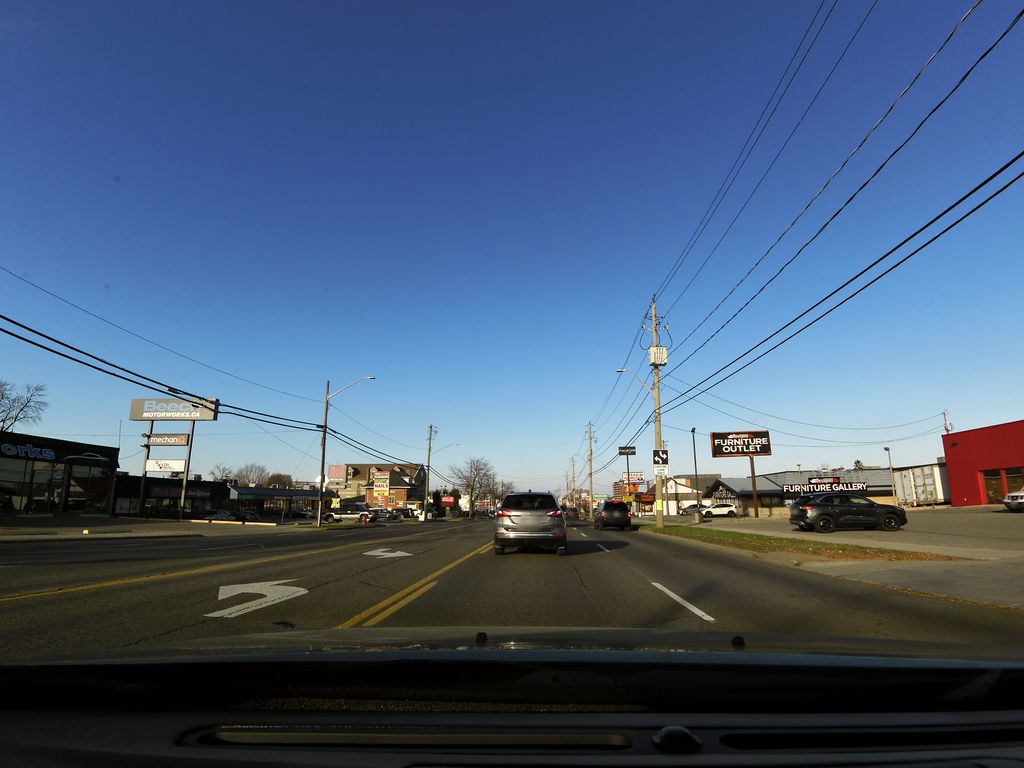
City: hamilton